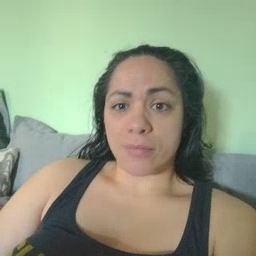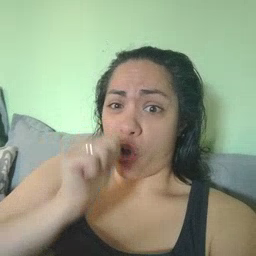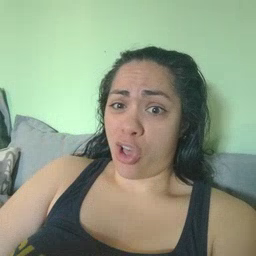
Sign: girl